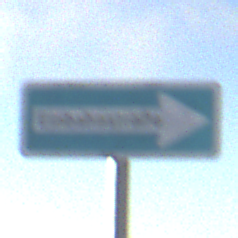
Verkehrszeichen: EinbahnstrasseRechtsweisend
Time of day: SunriseSunset
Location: Outdoor (Nature)
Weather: PartlyCloudy
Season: NotSpecified
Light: Natural